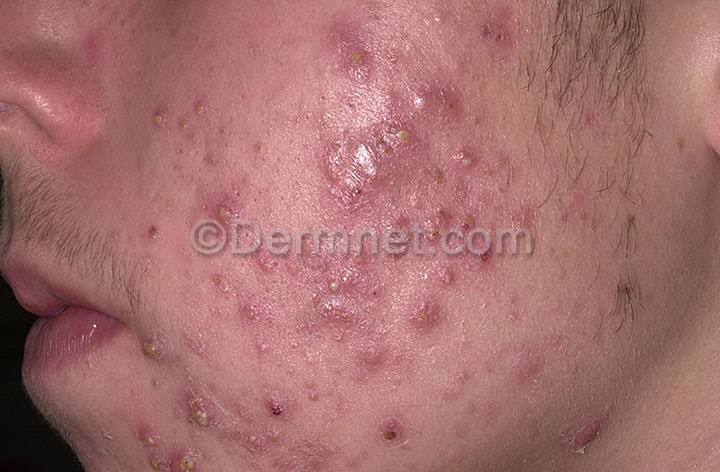
Disease: Acne and Rosacea Photos